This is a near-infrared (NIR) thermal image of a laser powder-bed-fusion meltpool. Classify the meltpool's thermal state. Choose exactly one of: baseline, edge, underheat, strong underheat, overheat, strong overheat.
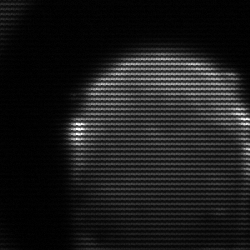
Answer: edge